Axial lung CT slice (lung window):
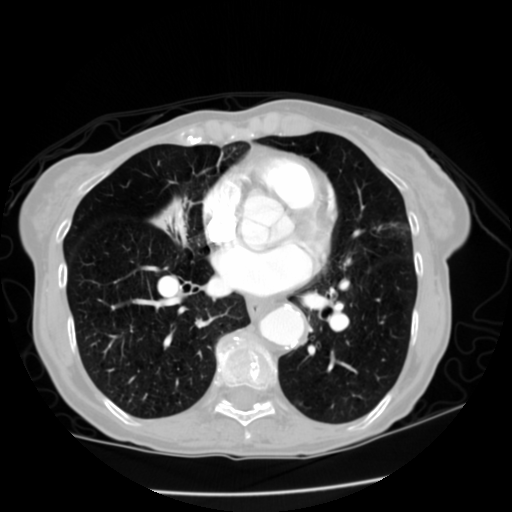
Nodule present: no